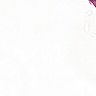
Metastatic tissue present: no